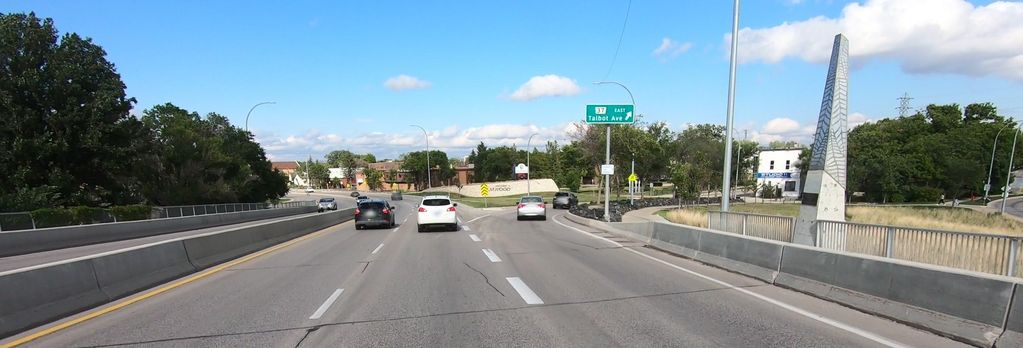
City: winnipeg